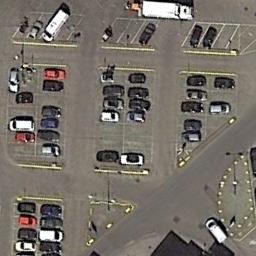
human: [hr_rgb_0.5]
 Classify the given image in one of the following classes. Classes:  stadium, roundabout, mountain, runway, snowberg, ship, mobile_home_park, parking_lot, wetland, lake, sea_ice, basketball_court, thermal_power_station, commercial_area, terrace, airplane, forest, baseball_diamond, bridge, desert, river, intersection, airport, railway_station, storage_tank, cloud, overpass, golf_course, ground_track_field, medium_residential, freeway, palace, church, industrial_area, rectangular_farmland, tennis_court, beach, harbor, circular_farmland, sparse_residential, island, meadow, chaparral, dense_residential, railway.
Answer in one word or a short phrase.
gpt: parking_lot